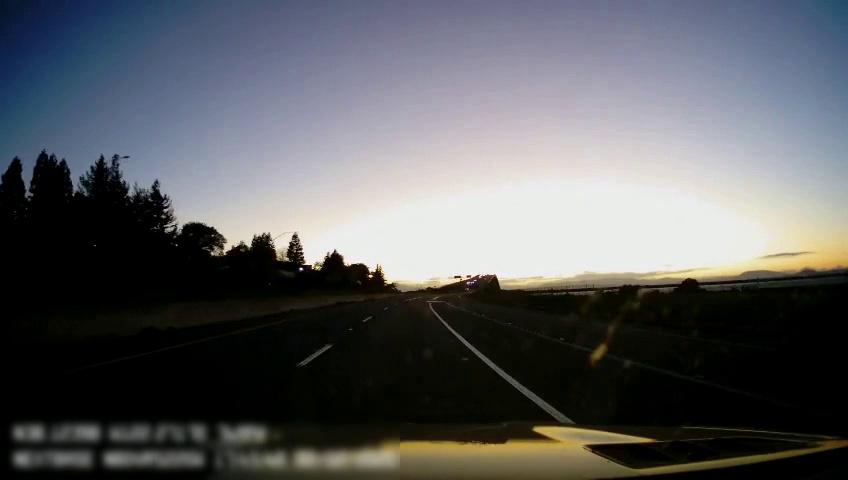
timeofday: Dusk/Dawn/Twilight
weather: Sunny
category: Drivable Space
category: Lanes | Current Lane
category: Lanes | Current Lane
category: Lanes | Alternate Lane
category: Lanes | Alternate Lane
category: Lanes | Alternate Lane